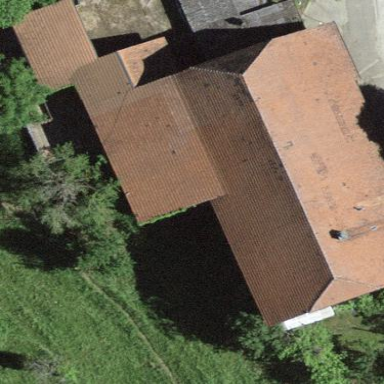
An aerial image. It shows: Farm building.